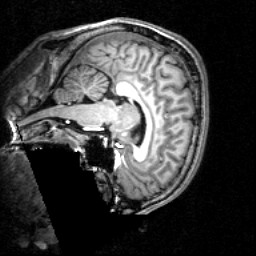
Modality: T1w
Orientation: sagittal
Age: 22
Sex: male